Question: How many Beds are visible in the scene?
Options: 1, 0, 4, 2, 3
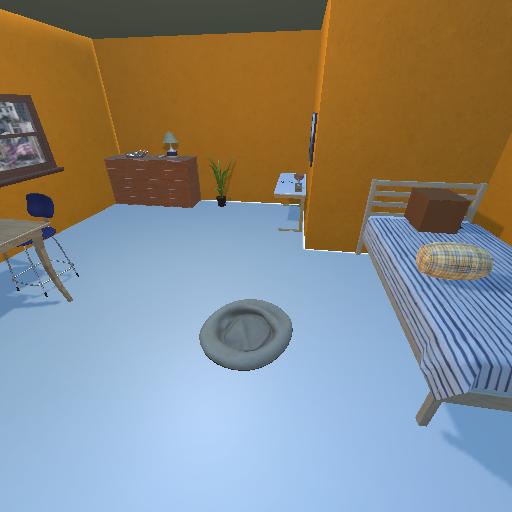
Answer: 1